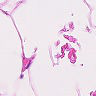
Metastatic tissue present: no